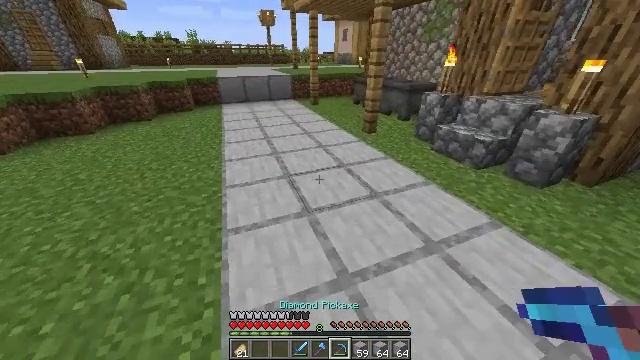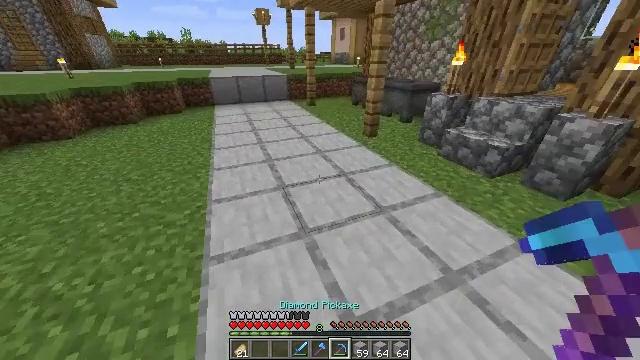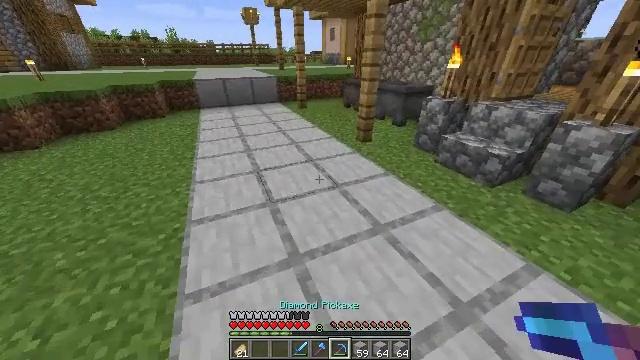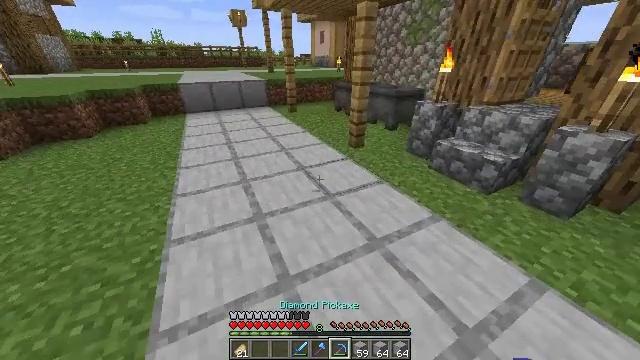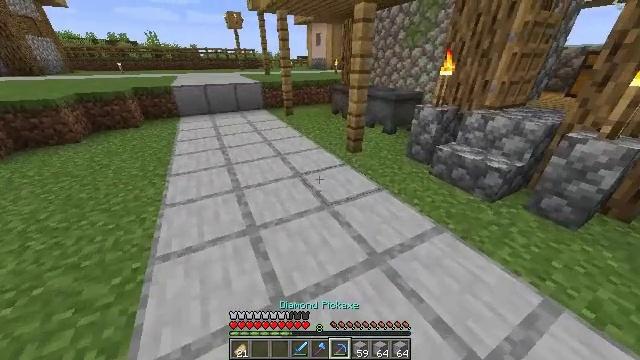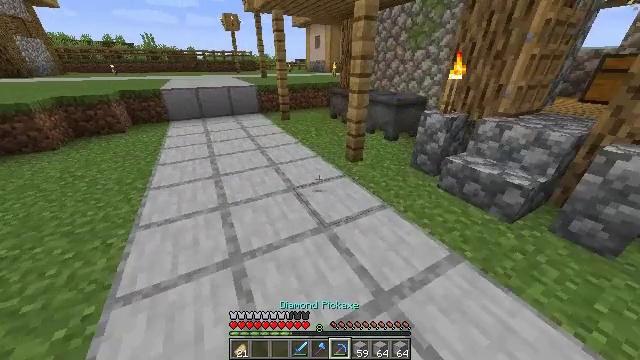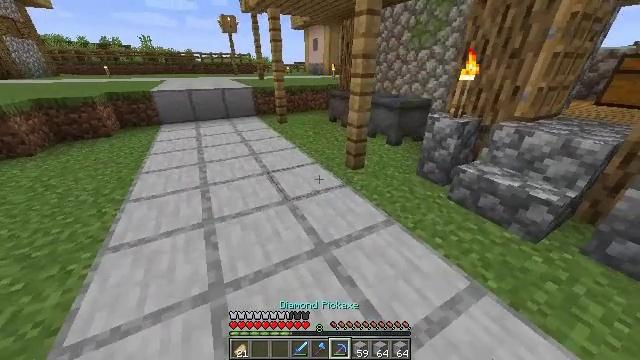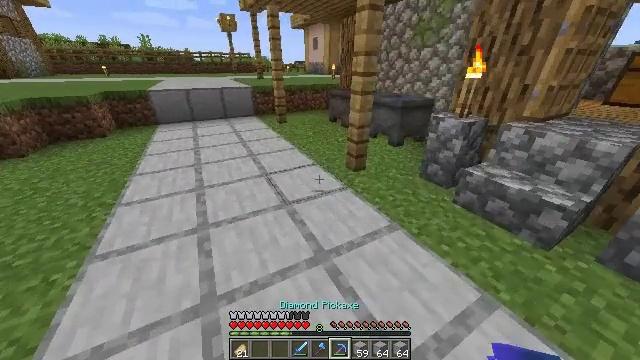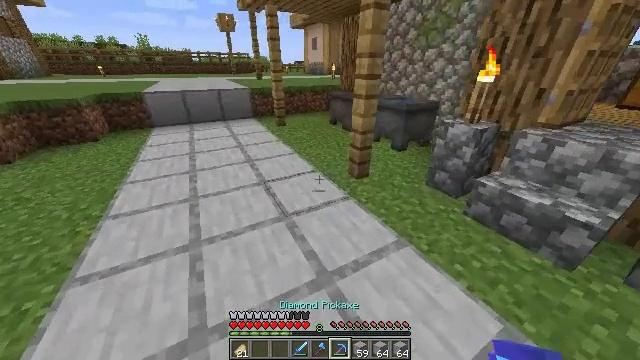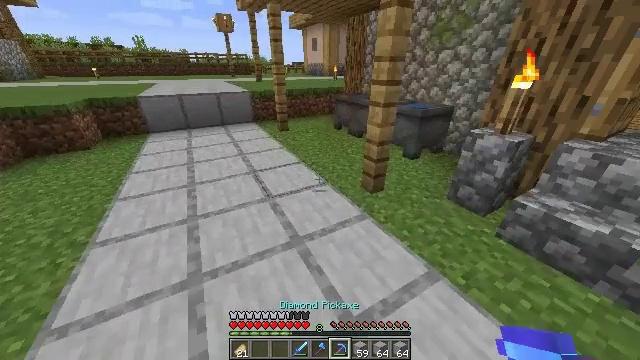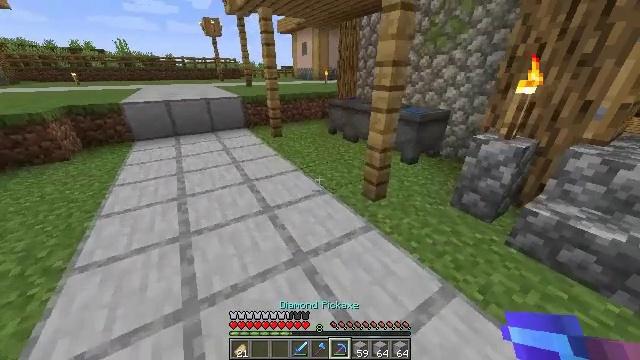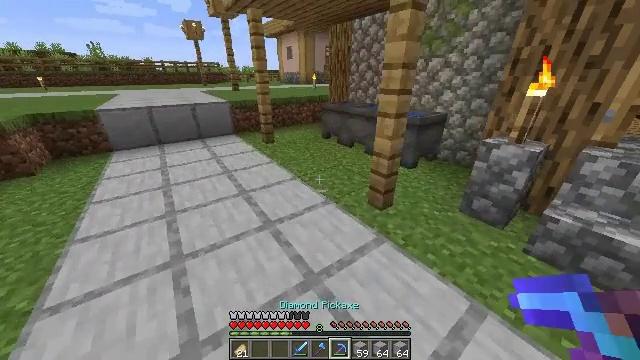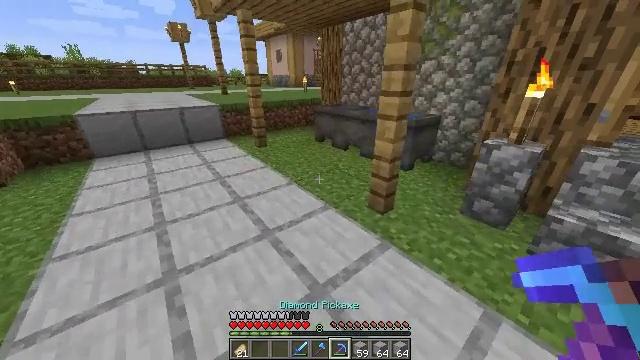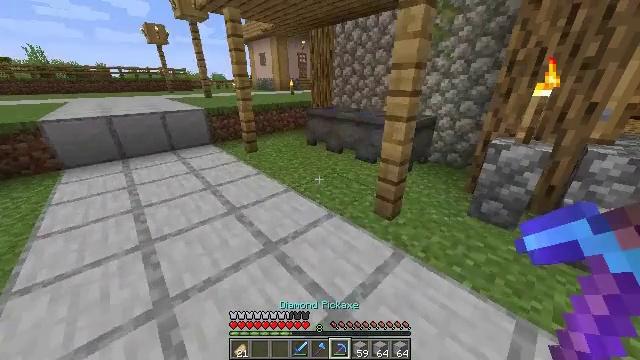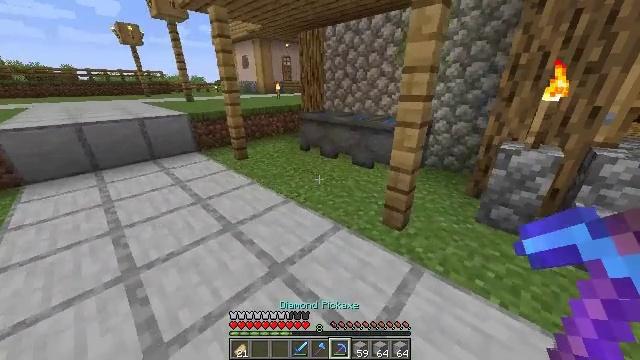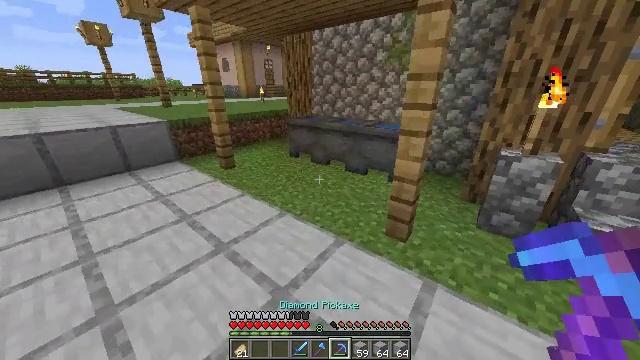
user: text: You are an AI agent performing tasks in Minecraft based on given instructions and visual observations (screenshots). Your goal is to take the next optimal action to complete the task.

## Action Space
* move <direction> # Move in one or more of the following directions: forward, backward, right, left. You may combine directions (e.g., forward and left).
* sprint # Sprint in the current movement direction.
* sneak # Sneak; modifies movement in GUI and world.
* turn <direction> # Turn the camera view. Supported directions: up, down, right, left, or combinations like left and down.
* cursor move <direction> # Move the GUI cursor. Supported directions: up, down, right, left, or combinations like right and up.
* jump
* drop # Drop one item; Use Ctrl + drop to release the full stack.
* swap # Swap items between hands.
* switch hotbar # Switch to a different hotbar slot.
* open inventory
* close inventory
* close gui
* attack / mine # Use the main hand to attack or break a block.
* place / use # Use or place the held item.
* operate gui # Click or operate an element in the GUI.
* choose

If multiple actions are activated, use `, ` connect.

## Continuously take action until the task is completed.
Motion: motion action
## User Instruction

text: Attack the cauldron to retrieve it.
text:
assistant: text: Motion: move forward
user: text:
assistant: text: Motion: move forward, turn right
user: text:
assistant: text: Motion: move forward, turn right
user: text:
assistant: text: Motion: move forward
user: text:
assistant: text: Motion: move forward
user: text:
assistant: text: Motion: move forward
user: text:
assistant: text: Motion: move forward
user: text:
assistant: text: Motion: move forward and move left
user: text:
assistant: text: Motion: move forward and move left
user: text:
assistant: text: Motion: move forward and move left, turn right
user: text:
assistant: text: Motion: move forward and move left, turn right
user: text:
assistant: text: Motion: move forward and move left, turn right
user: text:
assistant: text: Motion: move forward and move left, turn right
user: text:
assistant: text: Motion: move forward and move left, turn right
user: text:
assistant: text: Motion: move forward and move left, turn right
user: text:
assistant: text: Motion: move forward and move left, turn right
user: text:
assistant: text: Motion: move forward and move left, turn right
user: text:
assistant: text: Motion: move forward and move left, turn right
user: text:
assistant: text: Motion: move forward and move left, turn right
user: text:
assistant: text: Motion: move forward and move left, turn right
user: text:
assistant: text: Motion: move forward and move left, turn right
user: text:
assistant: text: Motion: move forward and move left, turn right
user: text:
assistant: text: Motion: move forward and move left
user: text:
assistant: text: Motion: move forward and move left
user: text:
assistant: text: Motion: move forward and move left
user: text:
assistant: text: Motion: move forward and move left, turn right
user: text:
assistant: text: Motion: move forward, turn right
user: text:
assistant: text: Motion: move forward
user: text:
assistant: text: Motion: move forward
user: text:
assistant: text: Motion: turn right